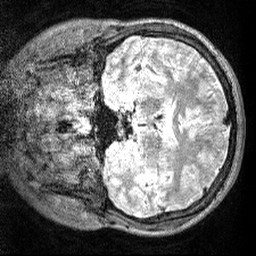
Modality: T2w
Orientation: coronal
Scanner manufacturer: siemens
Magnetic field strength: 3 T
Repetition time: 3.2 s
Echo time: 0.566 s